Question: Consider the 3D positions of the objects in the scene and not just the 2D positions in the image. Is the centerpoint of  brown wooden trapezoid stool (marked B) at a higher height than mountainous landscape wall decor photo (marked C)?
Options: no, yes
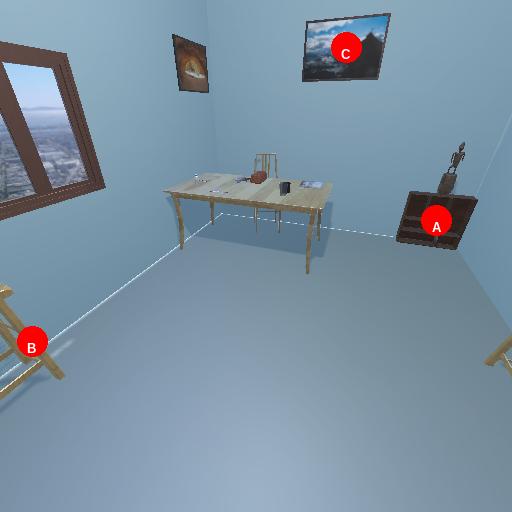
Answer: no